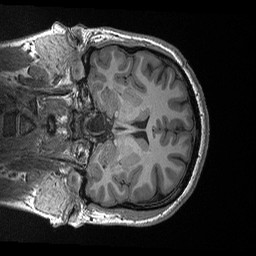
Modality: T1w
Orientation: coronal
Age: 23
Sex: male